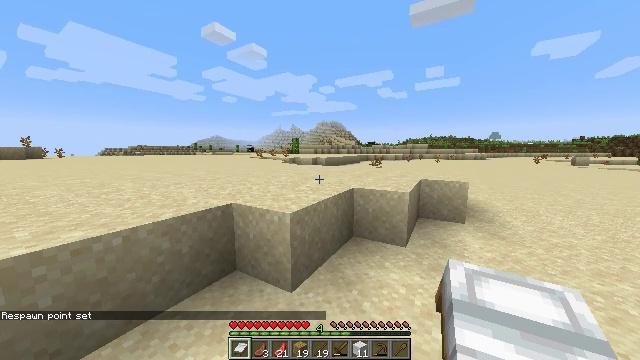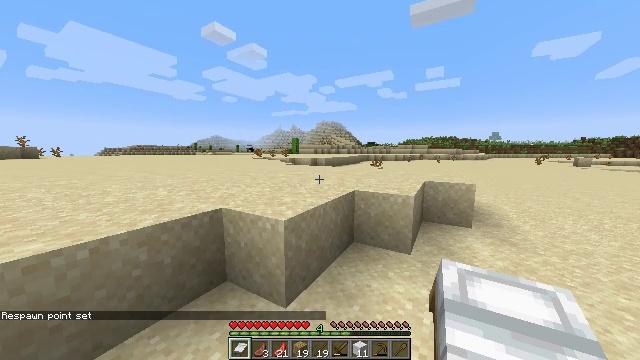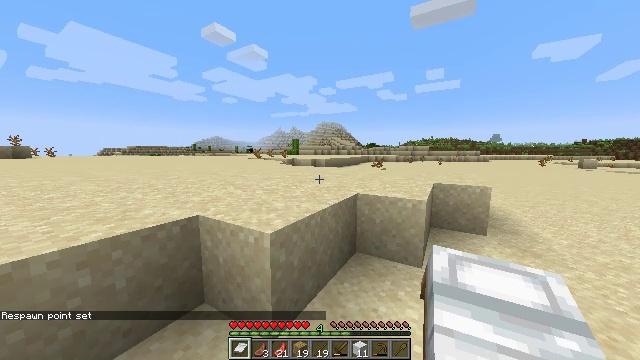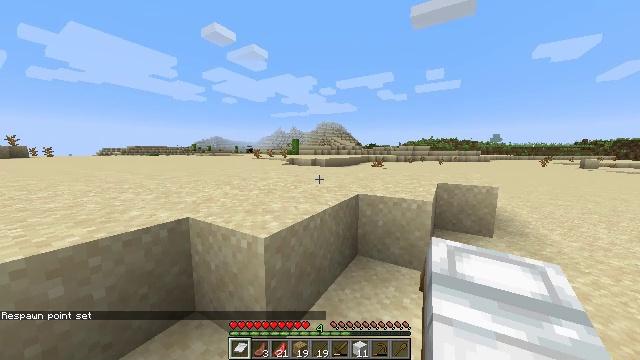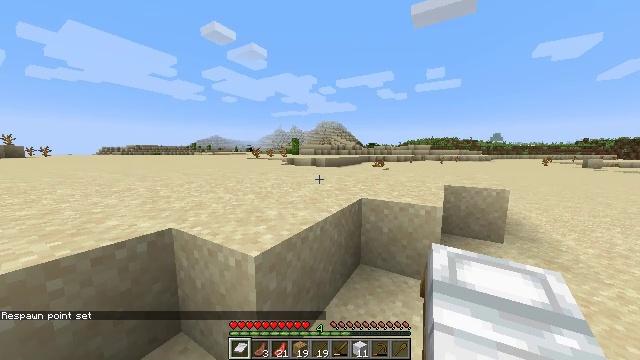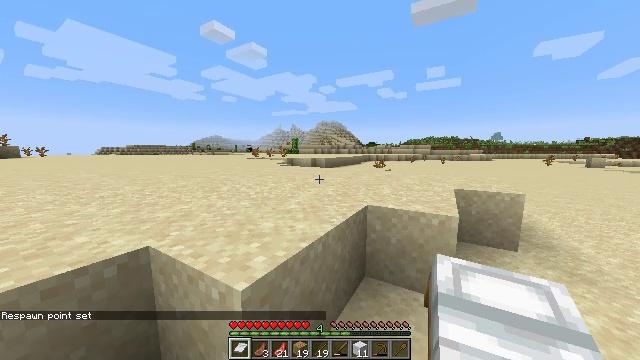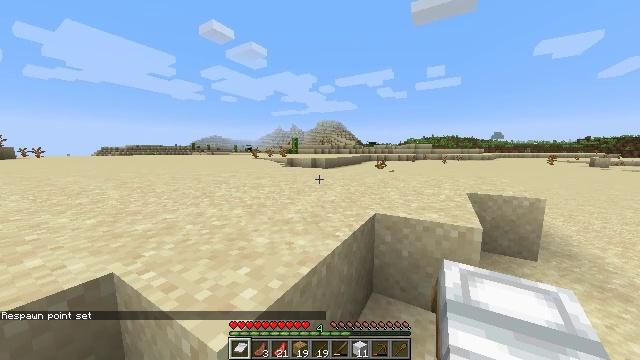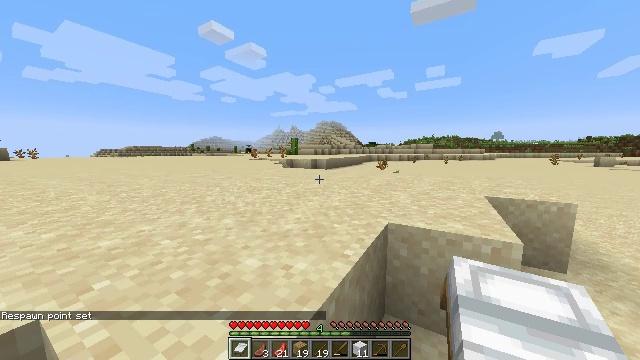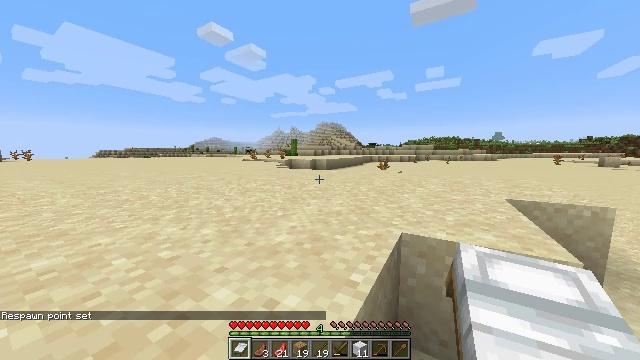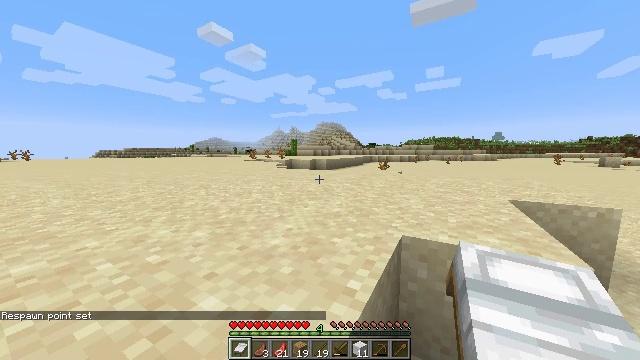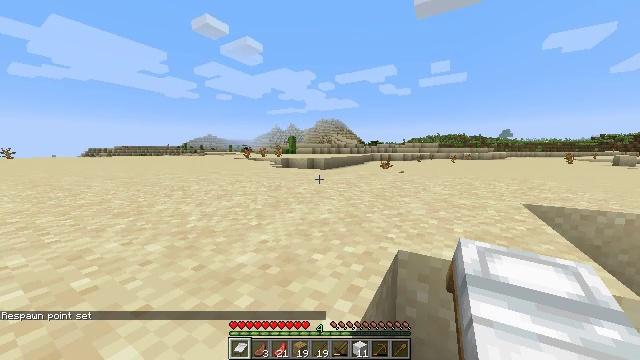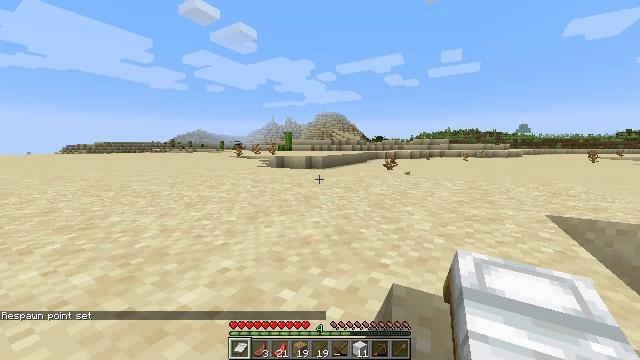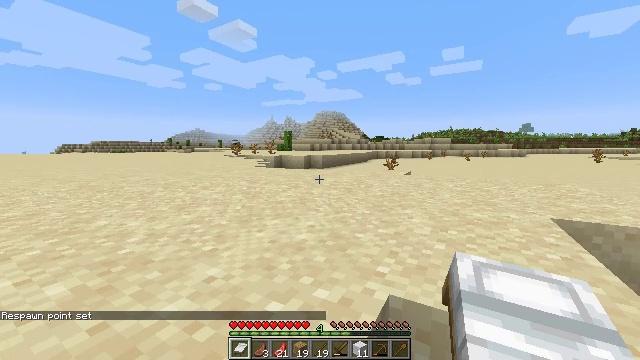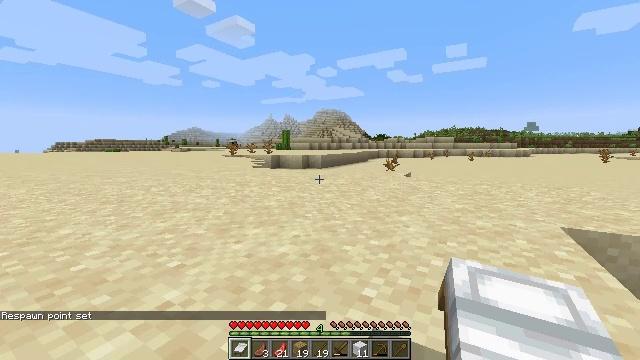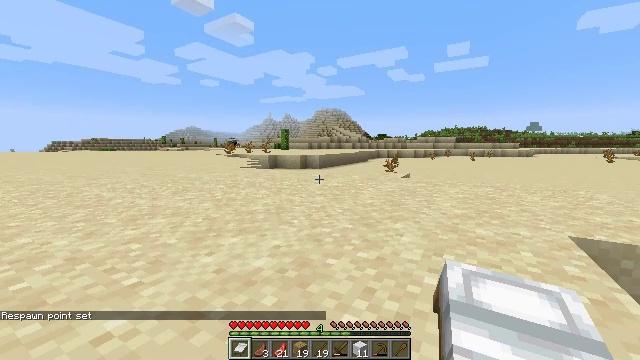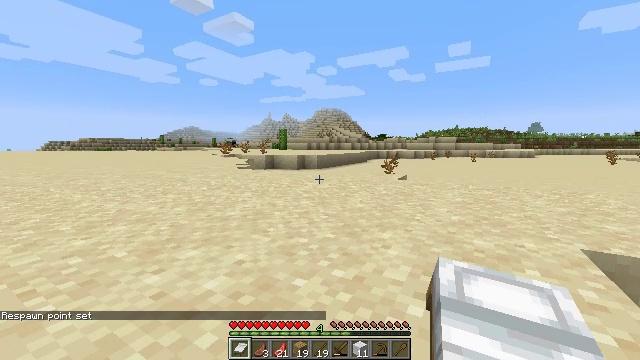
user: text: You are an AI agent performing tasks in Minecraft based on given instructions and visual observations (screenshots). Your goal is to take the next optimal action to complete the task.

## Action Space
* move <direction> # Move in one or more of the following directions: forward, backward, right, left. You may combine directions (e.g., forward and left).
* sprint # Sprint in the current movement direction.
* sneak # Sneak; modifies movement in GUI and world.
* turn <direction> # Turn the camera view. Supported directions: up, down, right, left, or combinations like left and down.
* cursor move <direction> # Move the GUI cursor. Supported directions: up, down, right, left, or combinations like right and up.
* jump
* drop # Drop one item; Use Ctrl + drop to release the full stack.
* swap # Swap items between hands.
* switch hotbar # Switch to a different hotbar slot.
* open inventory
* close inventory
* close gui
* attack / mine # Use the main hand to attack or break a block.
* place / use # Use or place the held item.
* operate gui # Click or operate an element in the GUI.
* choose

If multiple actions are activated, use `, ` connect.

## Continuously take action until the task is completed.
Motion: motion action
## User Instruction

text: Kill mobs.
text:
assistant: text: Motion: move forward, sprint
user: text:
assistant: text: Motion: move forward, sprint
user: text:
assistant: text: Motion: move forward, sprint
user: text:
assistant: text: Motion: move forward, sprint
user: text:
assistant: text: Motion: move forward, sprint
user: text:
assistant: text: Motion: move forward, sprint
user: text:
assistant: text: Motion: move forward, sprint
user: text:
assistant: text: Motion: move forward, sprint
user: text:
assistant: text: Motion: move forward, sprint
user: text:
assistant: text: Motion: move forward, sprint
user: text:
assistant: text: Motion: move forward, sprint
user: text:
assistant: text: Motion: move forward, sprint
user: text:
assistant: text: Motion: move forward, sprint
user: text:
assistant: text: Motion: move forward, sprint
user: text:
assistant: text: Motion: move forward, sprint
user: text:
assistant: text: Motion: move forward, sprint
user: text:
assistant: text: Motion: move forward, sprint
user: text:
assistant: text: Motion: move forward, sprint
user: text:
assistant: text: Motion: move forward, sprint
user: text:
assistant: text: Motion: sprint
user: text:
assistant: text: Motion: no_op
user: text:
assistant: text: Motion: no_op
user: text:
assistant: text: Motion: no_op
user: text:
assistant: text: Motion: no_op
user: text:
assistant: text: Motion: no_op
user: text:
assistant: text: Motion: no_op
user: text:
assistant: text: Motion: no_op
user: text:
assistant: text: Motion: no_op
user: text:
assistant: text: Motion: no_op
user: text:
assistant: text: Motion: no_op